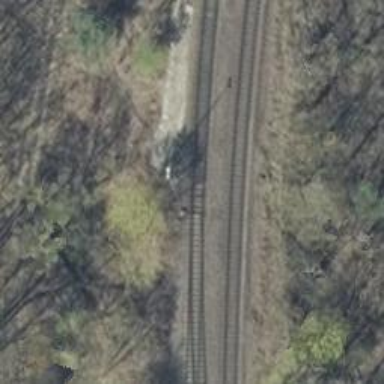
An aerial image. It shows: Railway switch.